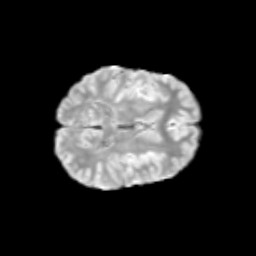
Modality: T2w
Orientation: axial
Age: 14
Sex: female
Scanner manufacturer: siemens
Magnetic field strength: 3 T
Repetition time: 3.8 s
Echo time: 0.07 s